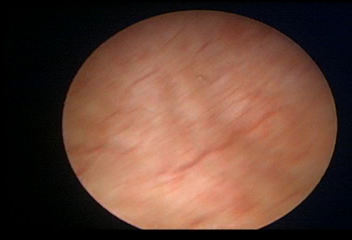
Modality: WLC
Class: Normal mucosa
Bladder cancer association: No